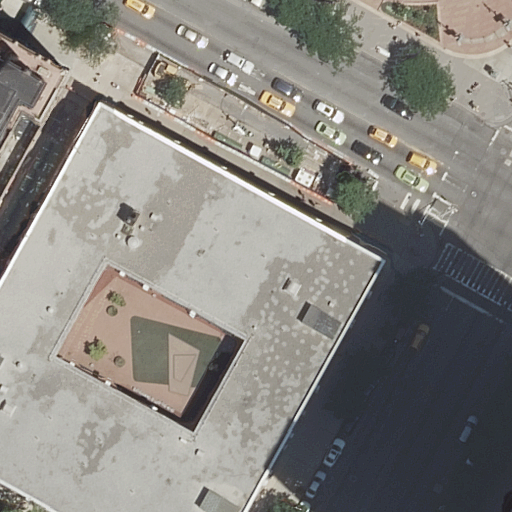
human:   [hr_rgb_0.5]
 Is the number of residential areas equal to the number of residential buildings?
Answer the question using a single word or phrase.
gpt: no

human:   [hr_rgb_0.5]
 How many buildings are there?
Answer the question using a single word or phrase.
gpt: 2

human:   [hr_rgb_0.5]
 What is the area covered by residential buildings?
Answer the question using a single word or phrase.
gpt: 3786m2

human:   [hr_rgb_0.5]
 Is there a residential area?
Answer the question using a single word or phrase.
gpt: yes

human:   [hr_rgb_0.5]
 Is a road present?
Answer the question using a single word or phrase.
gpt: yes

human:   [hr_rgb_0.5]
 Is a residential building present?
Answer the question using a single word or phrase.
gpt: yes

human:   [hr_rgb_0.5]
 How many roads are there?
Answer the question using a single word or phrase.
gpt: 11

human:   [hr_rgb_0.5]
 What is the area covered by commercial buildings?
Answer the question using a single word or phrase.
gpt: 0m2

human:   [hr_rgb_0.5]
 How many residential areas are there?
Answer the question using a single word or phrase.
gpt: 1

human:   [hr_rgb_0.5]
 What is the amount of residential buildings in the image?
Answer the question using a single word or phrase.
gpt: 2

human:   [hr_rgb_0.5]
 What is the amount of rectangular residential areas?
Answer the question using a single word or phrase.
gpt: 1

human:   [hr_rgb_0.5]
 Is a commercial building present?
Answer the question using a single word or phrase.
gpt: no

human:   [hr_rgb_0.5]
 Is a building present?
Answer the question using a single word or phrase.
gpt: yes

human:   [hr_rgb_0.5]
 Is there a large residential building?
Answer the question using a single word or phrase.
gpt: yes

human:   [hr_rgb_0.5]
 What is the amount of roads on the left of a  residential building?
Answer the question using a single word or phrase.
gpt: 1

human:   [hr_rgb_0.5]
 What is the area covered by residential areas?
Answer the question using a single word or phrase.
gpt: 0m2

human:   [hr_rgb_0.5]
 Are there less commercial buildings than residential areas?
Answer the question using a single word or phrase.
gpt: yes

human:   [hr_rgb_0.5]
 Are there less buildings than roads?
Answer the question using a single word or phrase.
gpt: yes

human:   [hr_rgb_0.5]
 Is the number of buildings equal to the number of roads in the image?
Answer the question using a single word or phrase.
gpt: no

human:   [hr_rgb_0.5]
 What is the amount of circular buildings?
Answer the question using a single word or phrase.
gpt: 0

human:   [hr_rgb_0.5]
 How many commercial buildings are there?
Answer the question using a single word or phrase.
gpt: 0

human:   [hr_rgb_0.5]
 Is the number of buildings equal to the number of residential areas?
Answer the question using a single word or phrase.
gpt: no

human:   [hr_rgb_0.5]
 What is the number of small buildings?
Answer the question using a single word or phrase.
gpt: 0

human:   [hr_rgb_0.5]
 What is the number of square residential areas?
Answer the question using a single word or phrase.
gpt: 0

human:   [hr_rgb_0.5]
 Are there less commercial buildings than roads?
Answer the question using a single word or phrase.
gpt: yes

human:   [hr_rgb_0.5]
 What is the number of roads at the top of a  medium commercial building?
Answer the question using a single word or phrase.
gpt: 0

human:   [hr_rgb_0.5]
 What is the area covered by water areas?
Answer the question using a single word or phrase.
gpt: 0m2

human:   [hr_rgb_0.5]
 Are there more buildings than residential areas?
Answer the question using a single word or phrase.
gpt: yes

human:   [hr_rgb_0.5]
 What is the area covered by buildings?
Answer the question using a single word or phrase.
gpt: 3786m2

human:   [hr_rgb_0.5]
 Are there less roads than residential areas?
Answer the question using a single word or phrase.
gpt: no

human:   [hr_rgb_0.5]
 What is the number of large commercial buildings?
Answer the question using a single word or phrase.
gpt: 0

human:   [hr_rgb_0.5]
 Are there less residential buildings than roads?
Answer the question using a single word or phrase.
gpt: yes

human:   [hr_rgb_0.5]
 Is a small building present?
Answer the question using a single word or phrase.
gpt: no

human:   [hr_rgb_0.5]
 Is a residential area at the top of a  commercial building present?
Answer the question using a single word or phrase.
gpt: no

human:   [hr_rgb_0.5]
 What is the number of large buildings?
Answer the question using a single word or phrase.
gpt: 1

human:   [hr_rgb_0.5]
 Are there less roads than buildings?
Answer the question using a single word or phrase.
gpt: no

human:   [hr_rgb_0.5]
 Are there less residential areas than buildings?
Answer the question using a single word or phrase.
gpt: yes

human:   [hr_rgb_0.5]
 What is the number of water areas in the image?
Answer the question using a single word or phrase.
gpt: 0

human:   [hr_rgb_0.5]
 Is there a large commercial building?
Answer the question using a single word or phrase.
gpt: no

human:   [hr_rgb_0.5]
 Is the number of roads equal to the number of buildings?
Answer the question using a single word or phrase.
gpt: no

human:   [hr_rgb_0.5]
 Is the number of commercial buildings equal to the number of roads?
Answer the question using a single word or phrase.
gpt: no

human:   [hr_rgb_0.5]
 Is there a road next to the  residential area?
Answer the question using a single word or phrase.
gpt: yes

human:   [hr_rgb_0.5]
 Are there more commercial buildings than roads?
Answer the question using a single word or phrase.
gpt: no

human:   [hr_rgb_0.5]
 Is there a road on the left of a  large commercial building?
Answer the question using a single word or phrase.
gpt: no

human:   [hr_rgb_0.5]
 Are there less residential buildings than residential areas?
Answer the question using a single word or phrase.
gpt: no

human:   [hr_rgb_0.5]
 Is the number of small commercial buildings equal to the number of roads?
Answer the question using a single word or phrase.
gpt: no

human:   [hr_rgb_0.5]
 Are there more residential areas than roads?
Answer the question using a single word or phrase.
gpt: no

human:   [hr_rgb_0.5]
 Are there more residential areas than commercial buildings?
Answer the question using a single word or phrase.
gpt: yes

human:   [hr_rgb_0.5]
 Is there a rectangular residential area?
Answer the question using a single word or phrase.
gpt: yes

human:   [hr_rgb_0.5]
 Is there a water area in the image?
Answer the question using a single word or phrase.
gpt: no

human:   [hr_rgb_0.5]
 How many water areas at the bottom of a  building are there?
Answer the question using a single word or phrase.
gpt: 0

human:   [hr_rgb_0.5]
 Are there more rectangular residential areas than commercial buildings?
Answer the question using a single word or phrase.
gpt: yes

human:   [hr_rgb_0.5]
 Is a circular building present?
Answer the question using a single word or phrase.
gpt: no

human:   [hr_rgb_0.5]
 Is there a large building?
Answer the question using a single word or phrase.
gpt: yes

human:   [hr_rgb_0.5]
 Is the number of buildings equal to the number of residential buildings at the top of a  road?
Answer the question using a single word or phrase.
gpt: no

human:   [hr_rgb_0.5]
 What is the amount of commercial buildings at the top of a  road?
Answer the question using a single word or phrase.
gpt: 0

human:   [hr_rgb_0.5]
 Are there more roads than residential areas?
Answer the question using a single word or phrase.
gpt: yes

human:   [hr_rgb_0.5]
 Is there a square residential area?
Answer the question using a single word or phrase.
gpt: no

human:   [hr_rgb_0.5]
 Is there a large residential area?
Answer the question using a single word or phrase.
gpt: no

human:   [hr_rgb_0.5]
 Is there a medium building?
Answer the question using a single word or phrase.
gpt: yes

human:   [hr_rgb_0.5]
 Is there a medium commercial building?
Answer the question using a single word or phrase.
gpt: no

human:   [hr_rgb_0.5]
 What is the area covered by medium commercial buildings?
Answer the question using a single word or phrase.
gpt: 0m2

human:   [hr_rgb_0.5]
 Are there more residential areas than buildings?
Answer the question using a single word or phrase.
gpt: no

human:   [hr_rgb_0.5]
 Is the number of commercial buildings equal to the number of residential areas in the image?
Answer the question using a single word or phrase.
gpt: no